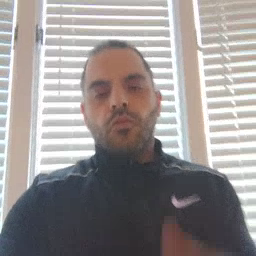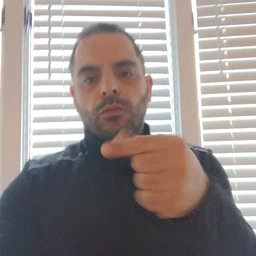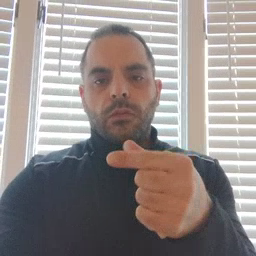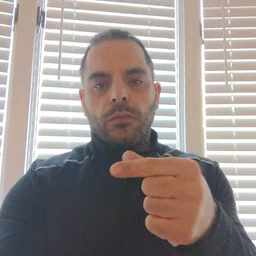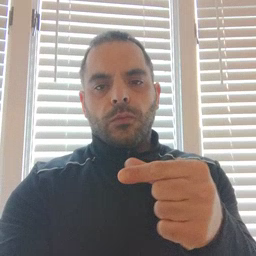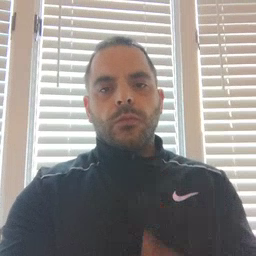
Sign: green